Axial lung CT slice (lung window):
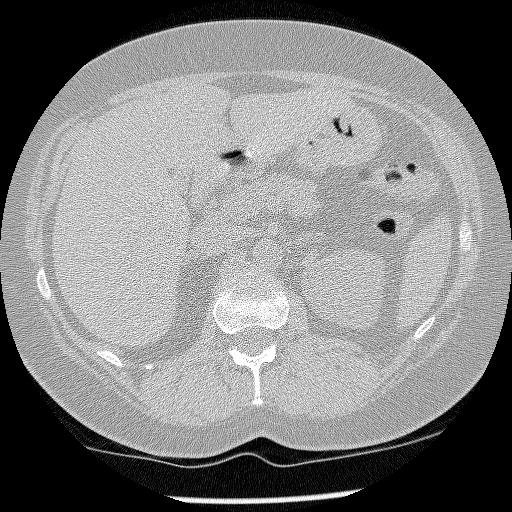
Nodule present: no